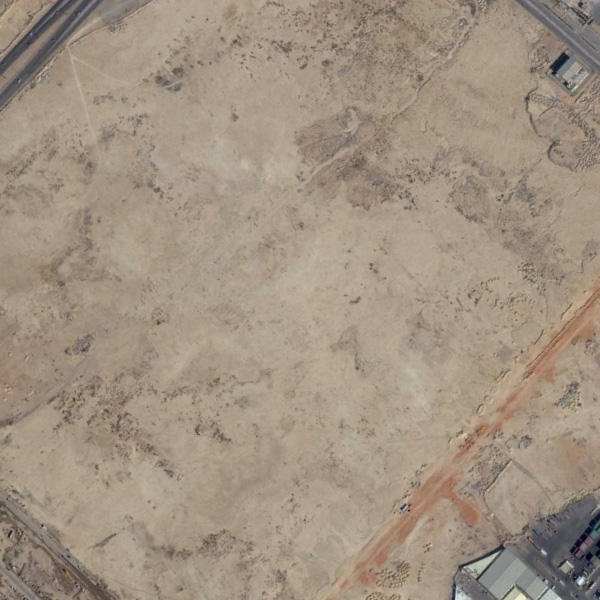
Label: BareLand